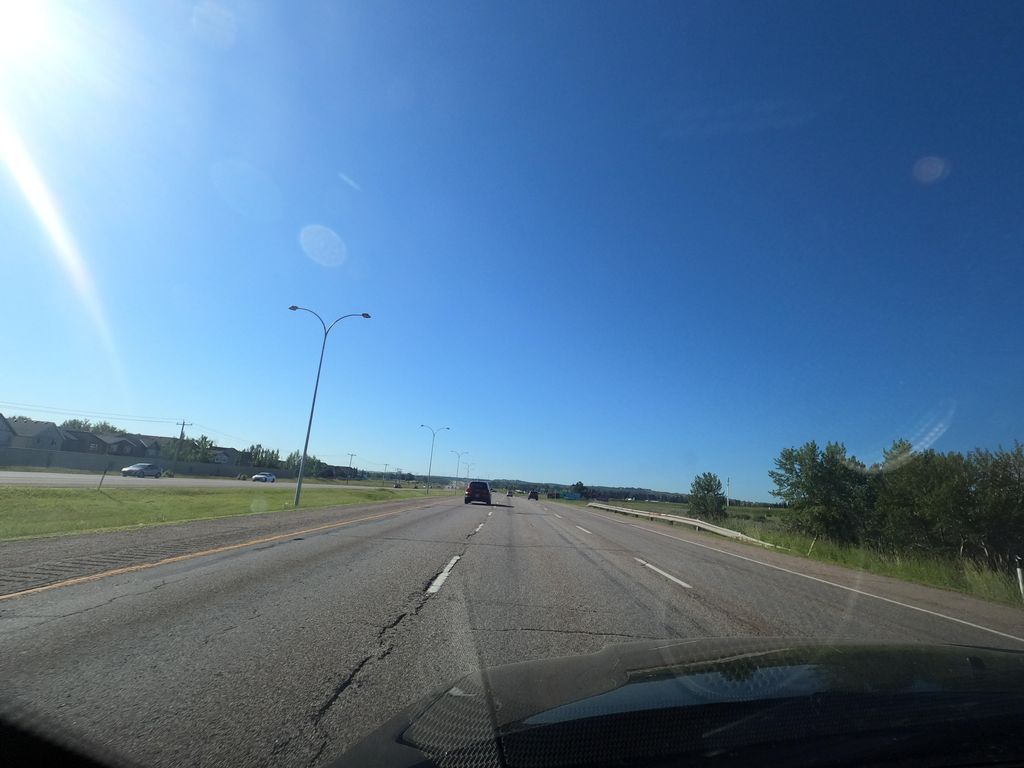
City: calgary